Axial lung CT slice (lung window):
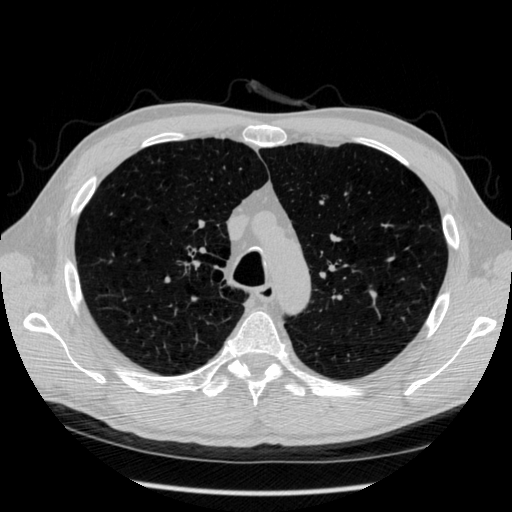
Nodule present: no